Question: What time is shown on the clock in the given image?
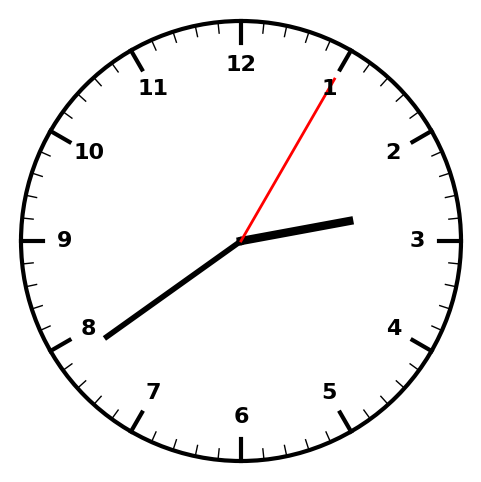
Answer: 02:39:05